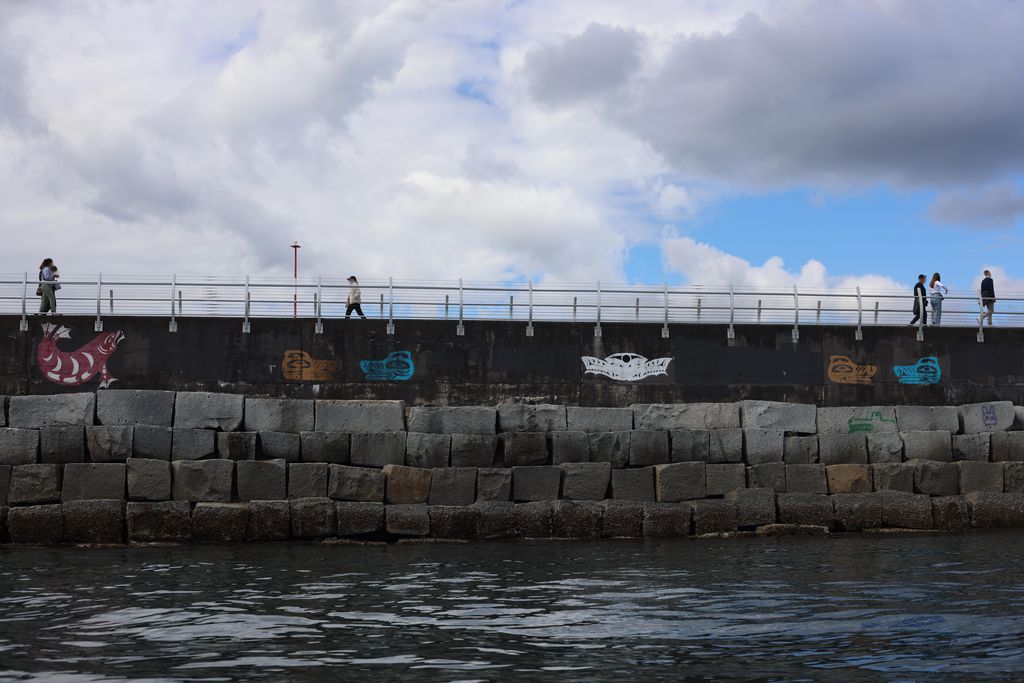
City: victoria